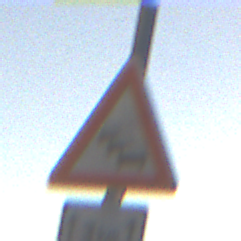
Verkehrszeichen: Stau
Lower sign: LaengeEinerStrecke2
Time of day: SunriseSunset
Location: Outdoor (Nature)
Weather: Clear
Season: NotSpecified
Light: Natural